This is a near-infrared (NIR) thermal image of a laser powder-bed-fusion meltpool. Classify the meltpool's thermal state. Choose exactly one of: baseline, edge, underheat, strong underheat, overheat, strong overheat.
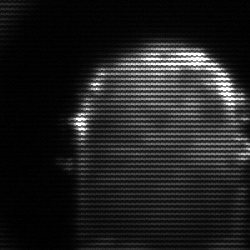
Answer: baseline